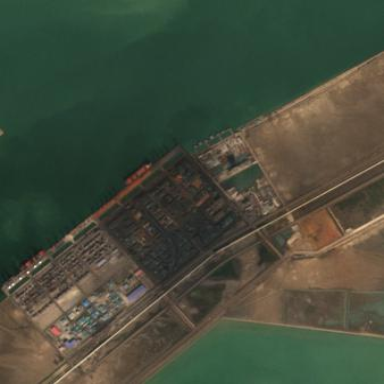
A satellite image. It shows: Industrial area designated for port activities.